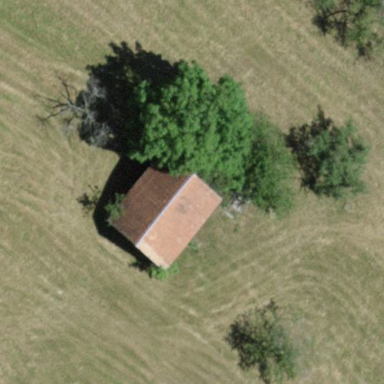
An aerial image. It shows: Barn.